Frequency: 99900
Velocity: 0,3100
Power: 8,1
Pulse duration: 0,0000001
Pass count: 1
Magnification: 10
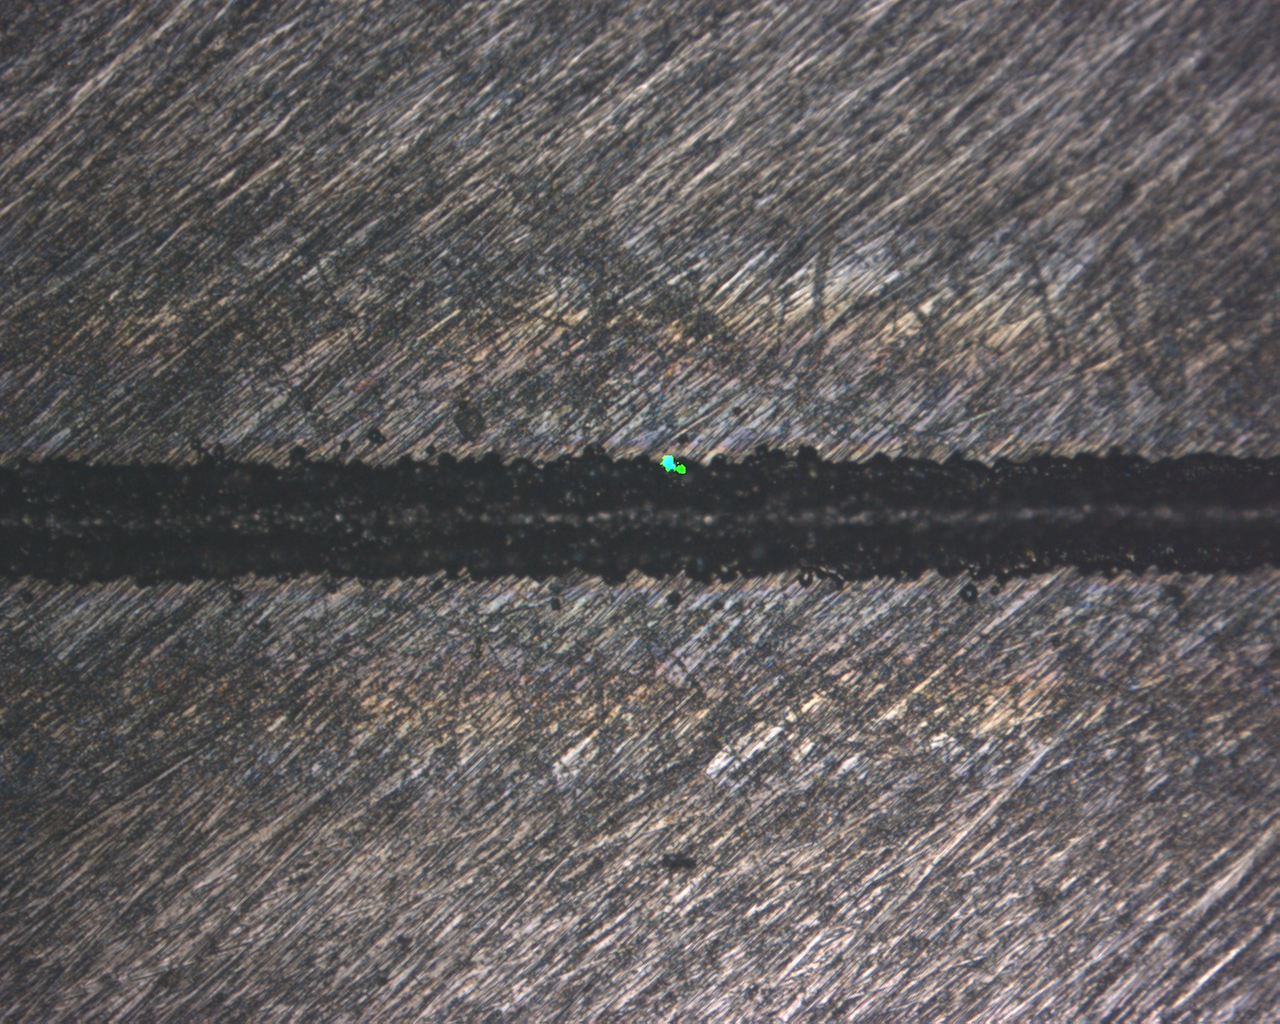
Measured width: 133.022
Other width: 53.478